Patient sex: M
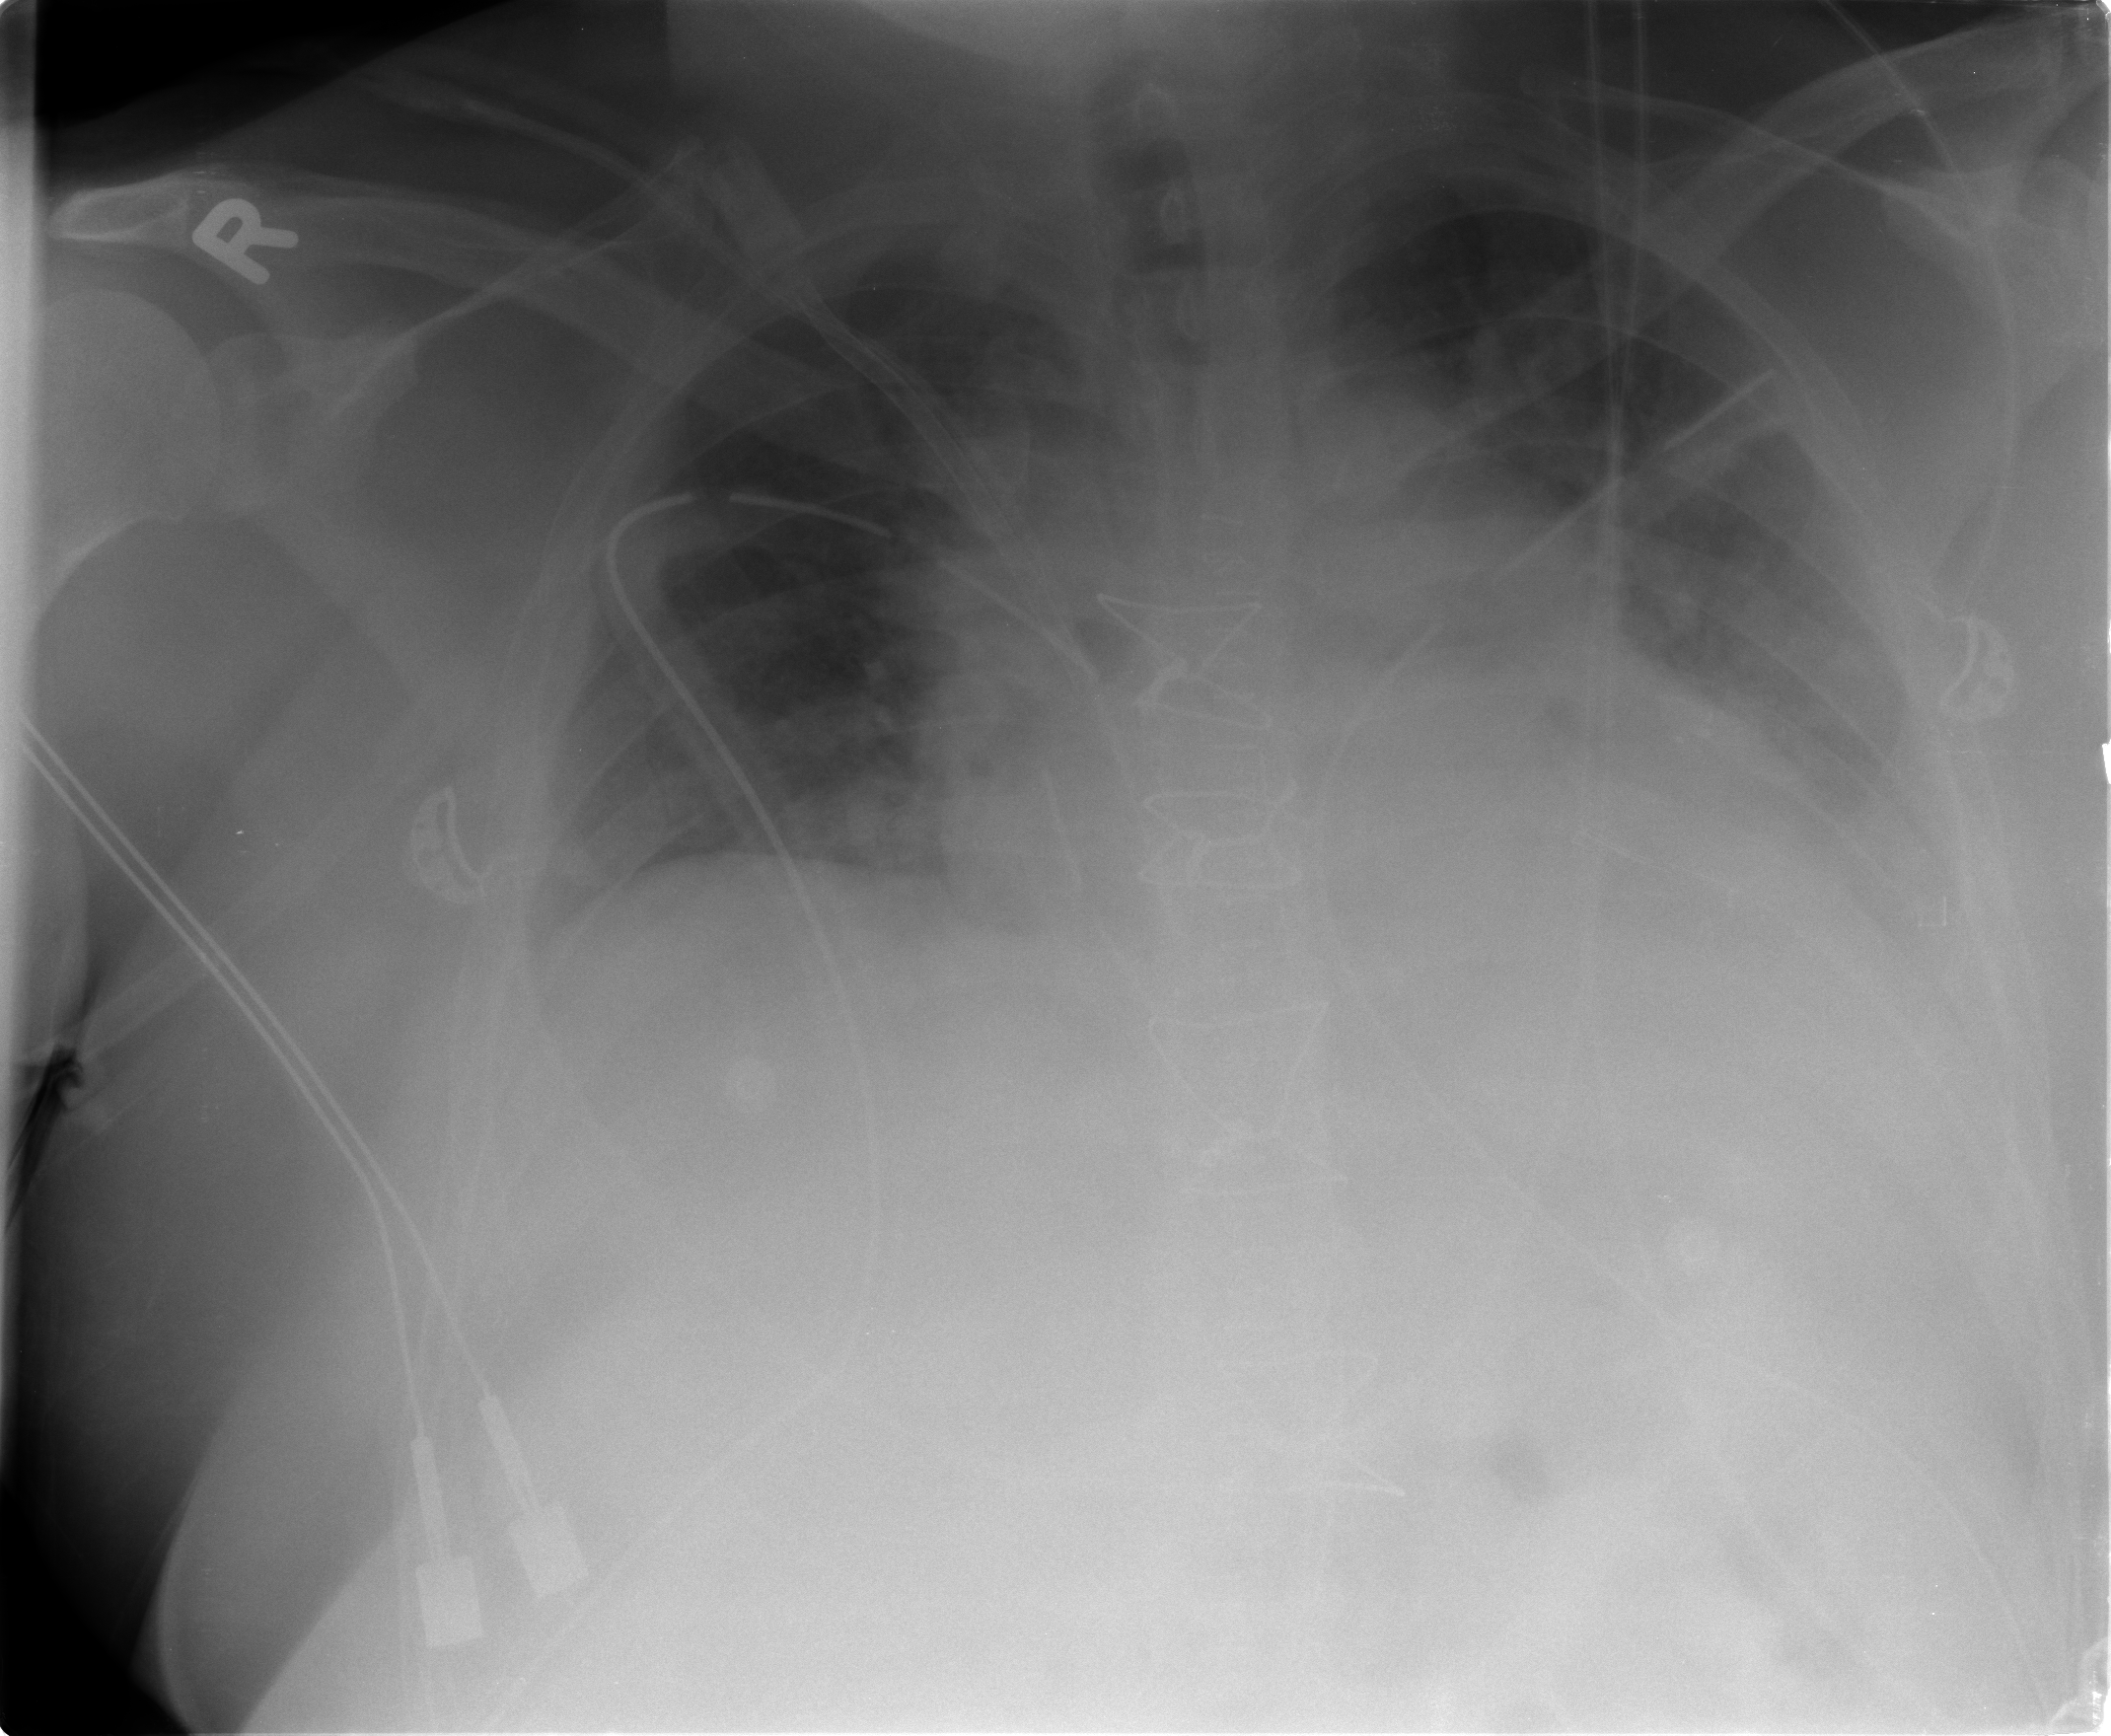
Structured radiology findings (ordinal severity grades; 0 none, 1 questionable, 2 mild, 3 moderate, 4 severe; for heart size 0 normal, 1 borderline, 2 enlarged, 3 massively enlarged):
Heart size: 2
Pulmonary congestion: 2
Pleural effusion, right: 1
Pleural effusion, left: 2
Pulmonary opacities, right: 2
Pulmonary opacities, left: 2
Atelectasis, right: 2
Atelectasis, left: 2